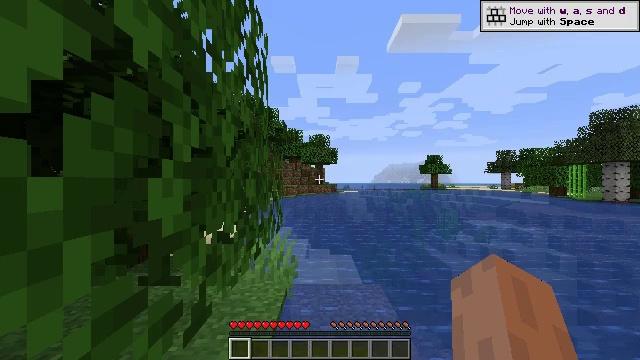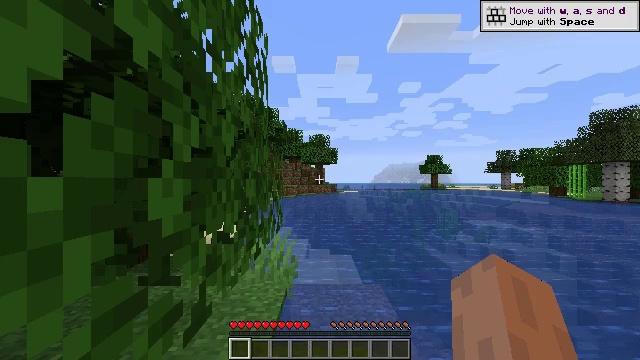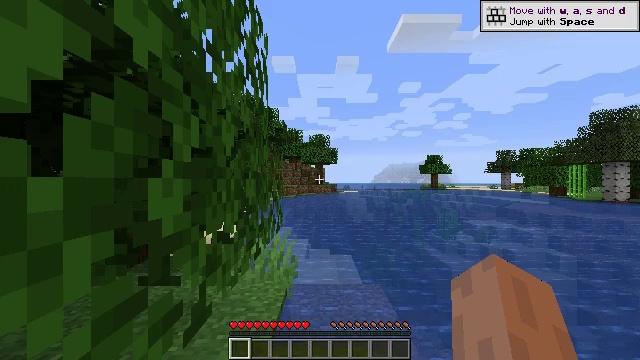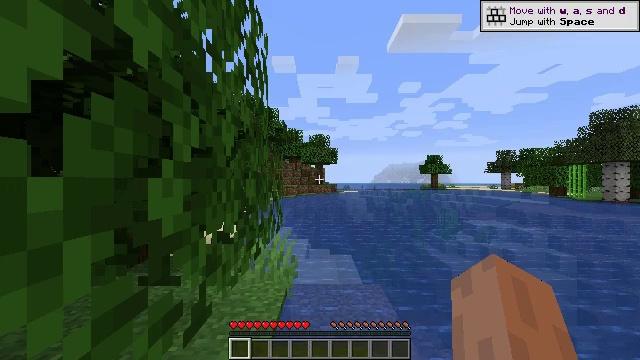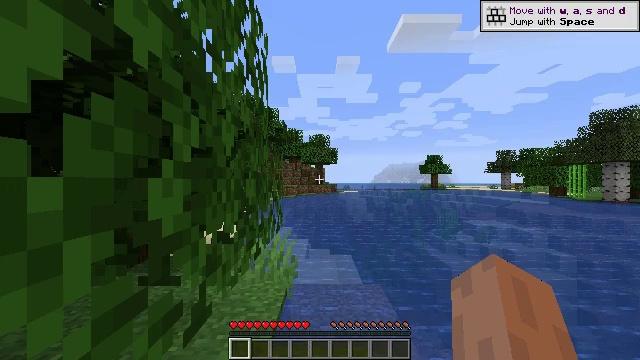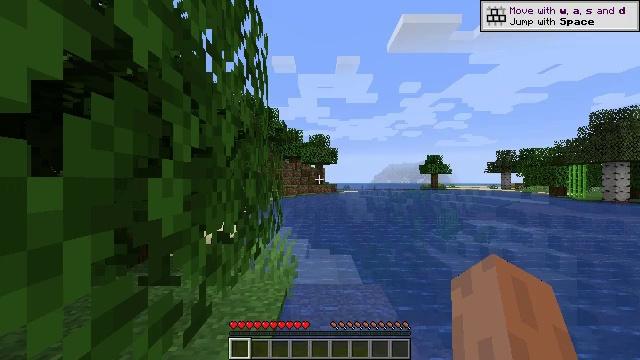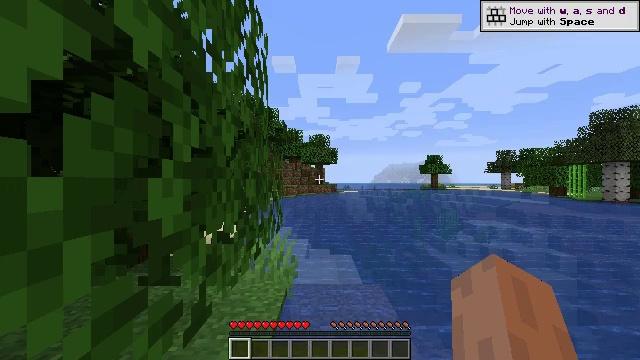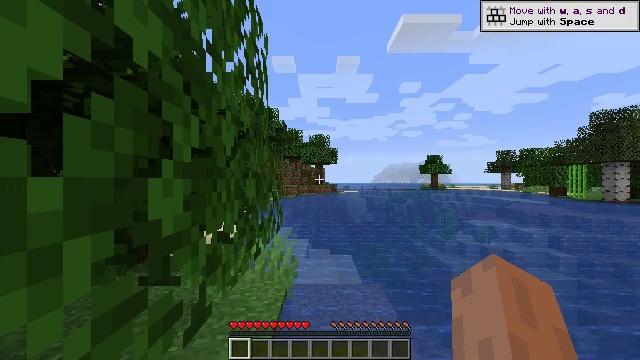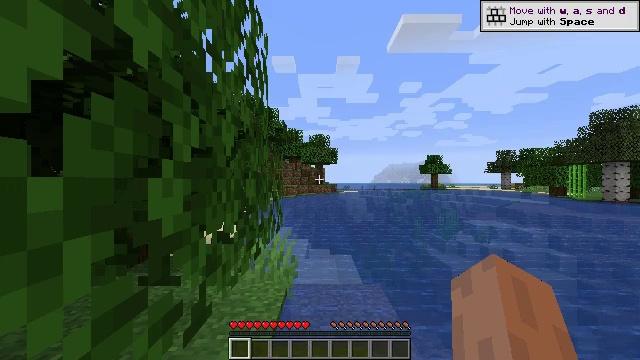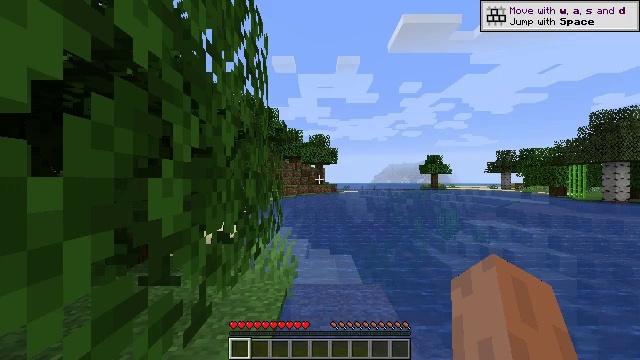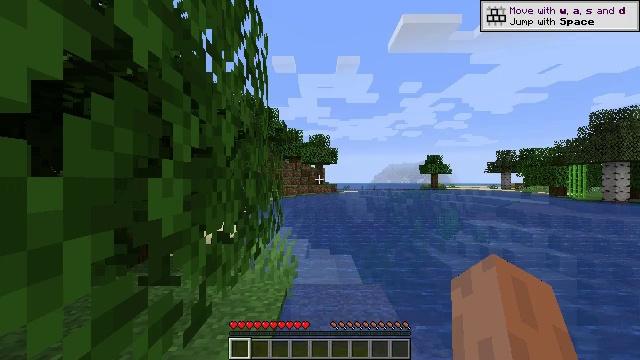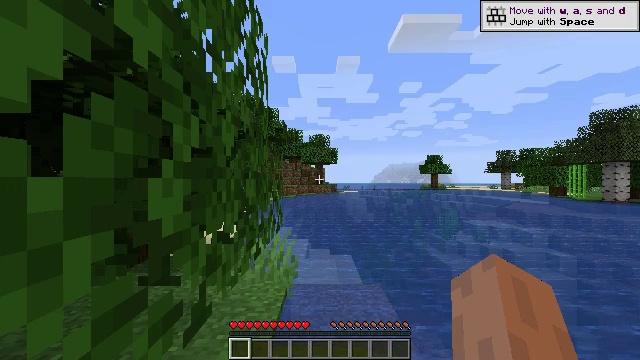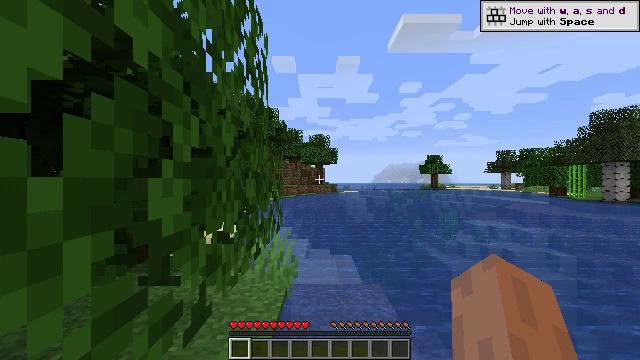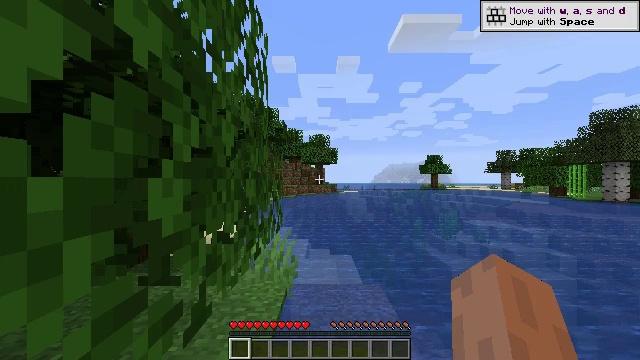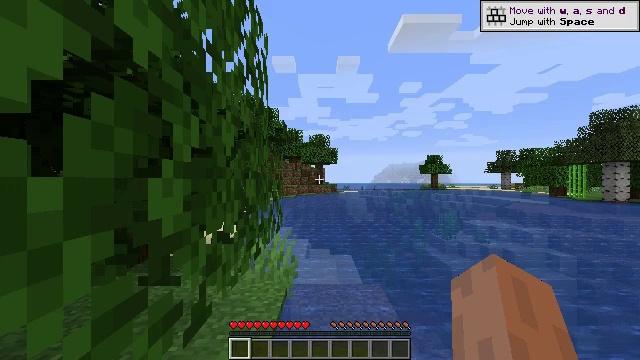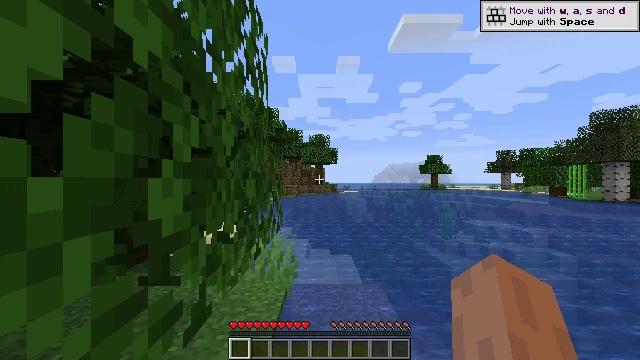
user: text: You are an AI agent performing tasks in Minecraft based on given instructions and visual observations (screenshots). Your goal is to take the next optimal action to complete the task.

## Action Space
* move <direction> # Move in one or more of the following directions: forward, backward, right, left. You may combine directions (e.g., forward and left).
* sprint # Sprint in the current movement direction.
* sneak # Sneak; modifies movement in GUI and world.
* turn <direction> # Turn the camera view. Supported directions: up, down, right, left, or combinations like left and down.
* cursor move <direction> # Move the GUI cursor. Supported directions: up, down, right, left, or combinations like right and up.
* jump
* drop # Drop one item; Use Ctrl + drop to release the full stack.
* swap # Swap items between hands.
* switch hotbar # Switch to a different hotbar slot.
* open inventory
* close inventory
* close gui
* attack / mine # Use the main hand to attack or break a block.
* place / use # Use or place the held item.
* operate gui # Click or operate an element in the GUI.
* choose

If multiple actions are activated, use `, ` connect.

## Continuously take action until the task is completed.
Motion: motion action
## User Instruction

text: Gather grass block for landscaping.
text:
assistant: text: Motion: no_op
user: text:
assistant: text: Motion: no_op
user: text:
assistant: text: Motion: no_op
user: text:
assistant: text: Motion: no_op
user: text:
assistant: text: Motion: no_op
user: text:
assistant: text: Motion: no_op
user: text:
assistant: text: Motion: no_op
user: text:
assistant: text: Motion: no_op
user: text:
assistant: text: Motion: no_op
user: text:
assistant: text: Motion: no_op
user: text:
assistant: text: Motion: no_op
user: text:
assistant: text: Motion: no_op
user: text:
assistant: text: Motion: no_op
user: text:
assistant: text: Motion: no_op
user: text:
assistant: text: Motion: no_op
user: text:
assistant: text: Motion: no_op
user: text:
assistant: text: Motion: no_op
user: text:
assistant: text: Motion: no_op
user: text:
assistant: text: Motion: no_op
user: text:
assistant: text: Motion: no_op
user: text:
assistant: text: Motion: no_op
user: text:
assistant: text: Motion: no_op
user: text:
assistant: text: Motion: no_op
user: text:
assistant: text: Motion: no_op
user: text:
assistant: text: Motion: no_op
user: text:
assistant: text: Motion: no_op
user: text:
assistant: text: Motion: no_op
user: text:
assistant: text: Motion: no_op
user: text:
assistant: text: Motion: no_op
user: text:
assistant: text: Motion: no_op